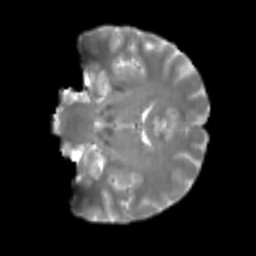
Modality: T2w
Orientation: coronal
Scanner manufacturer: siemens
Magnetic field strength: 3 T
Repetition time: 4 s
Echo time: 0.0594 s